Interaction volume radius: 10 \u00c5
Interaction volume height: 25 \u00c5
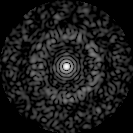
Disorder parameter: 0.8454